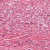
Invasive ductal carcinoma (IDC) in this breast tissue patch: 1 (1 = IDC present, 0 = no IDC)